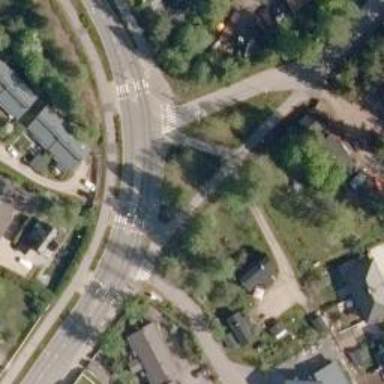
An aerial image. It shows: Marked road crossing with pedestrian island.